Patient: sex M, age 21
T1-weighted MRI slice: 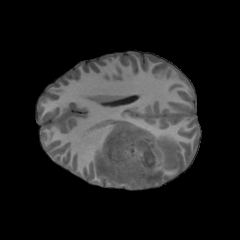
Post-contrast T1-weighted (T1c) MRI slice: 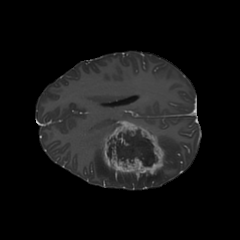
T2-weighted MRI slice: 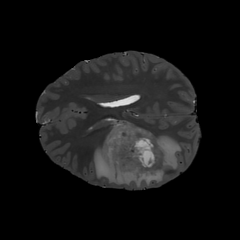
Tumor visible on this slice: yes
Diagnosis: Glioblastoma, IDH-wildtype
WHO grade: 4